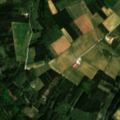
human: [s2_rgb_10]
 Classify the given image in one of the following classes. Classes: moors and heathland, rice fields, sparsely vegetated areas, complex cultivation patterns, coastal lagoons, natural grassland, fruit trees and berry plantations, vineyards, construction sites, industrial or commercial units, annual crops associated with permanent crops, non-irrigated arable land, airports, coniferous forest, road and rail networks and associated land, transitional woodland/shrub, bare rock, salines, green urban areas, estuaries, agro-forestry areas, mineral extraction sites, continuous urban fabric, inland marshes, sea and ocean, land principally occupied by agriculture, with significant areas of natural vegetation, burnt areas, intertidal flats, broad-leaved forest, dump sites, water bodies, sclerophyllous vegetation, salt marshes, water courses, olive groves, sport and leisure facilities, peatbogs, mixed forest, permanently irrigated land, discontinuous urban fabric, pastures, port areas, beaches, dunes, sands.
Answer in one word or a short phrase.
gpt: non-irrigated arable land, broad-leaved forest, coniferous forest, mixed forest